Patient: sex F, age 58
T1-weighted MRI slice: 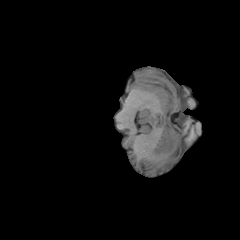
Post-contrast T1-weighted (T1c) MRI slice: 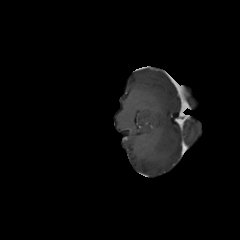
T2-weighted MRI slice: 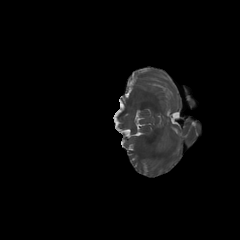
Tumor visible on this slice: no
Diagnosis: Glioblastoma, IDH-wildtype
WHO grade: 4